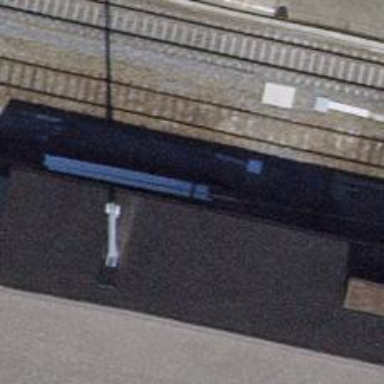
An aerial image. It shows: Railway buffer stop.